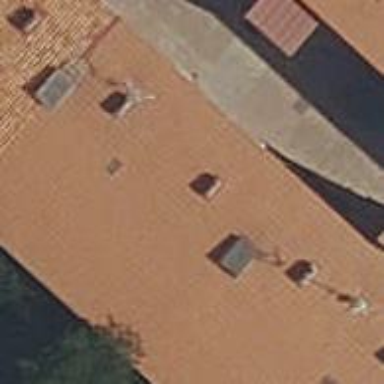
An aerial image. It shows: Skillion roof apartments building.